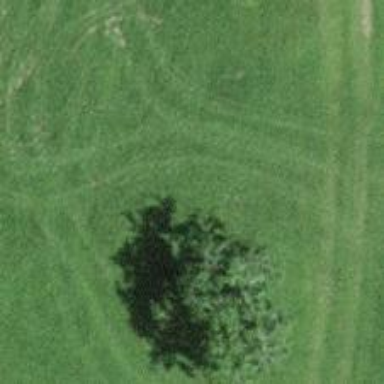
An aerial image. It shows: Single tag "natural: tree."